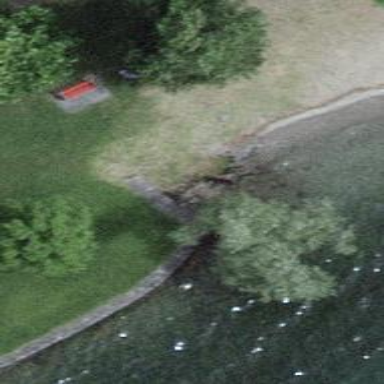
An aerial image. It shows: Red bench.